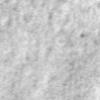
Label: no_change